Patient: sex M, age 65
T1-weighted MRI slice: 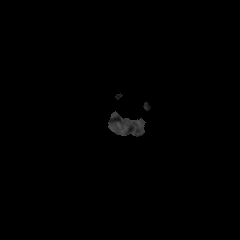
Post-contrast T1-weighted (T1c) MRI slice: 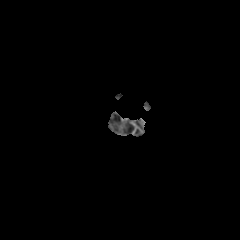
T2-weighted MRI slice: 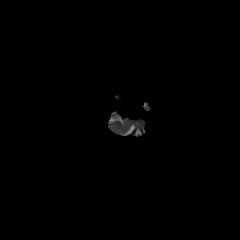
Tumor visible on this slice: no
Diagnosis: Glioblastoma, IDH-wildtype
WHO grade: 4